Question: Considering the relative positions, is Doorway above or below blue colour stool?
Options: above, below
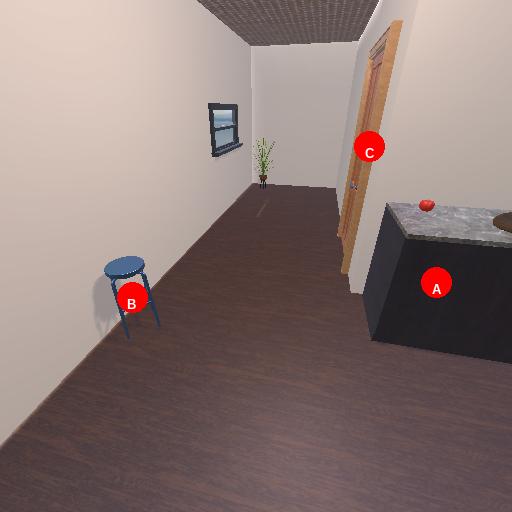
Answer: above